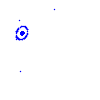
Particle: electron